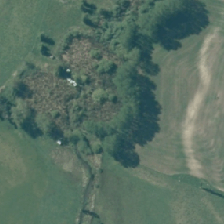
Land cover: deciduous_hardwood